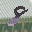
Label: 8